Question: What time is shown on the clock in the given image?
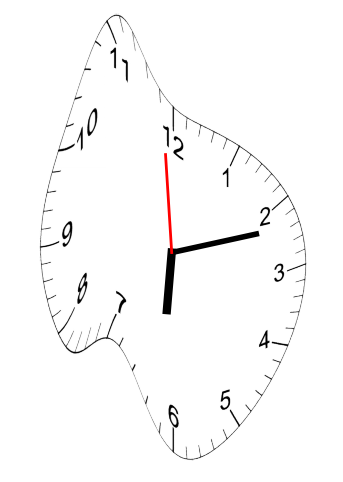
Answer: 06:11:59